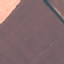
Land use / land cover: AnnualCrop